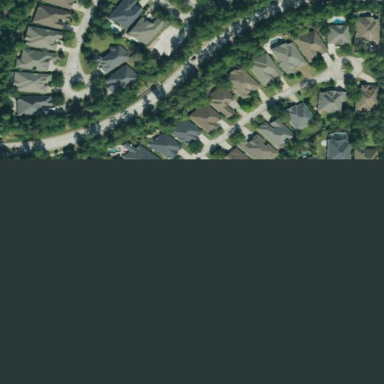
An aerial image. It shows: Residential neighbourhood.